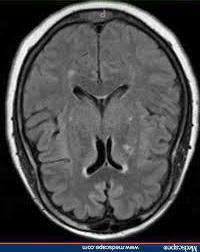
Label: notumor